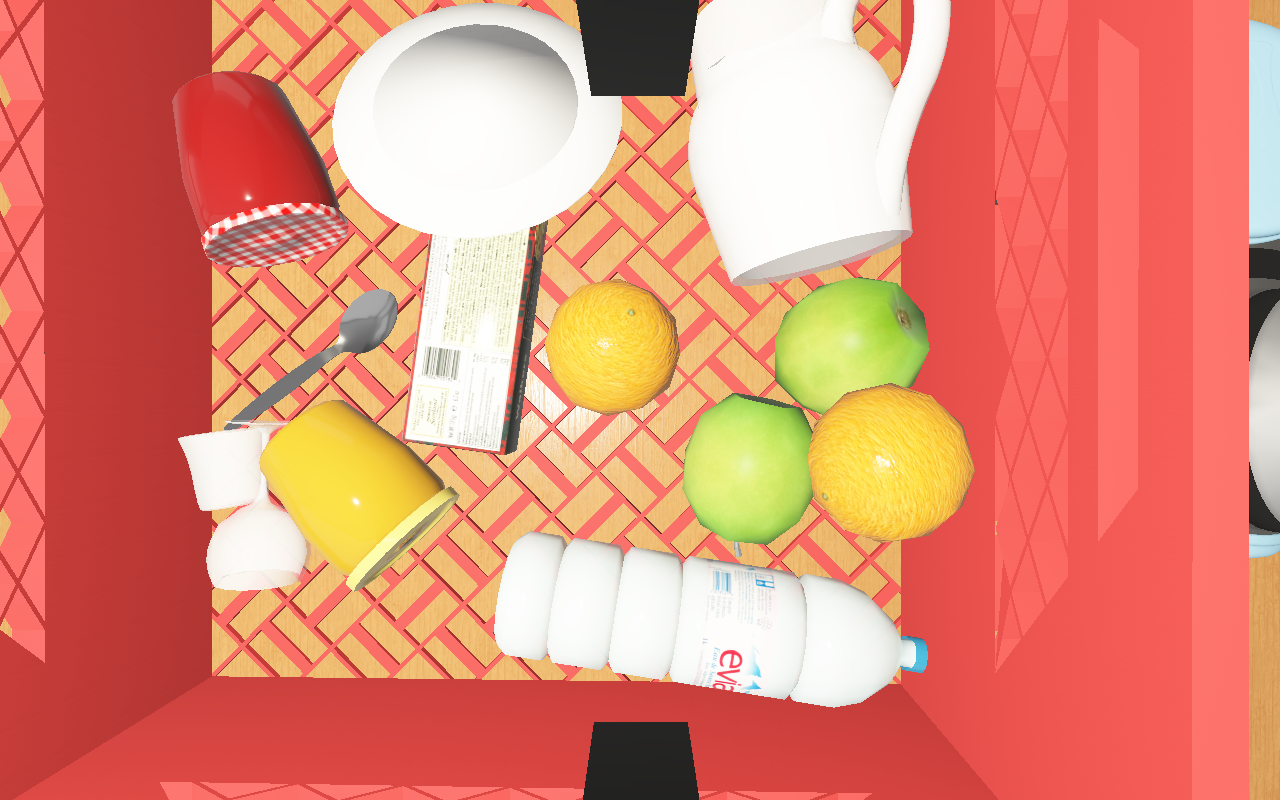
Objects in the scene:
water bottle
apple
apple
orange
spoon
cereal box
cereal box